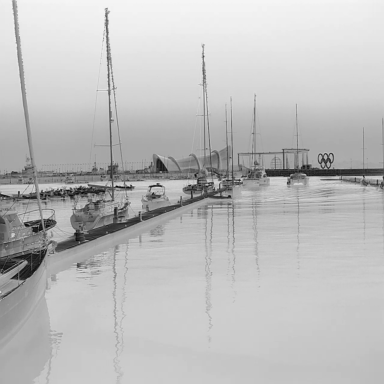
There are two canoes in the infrared image.